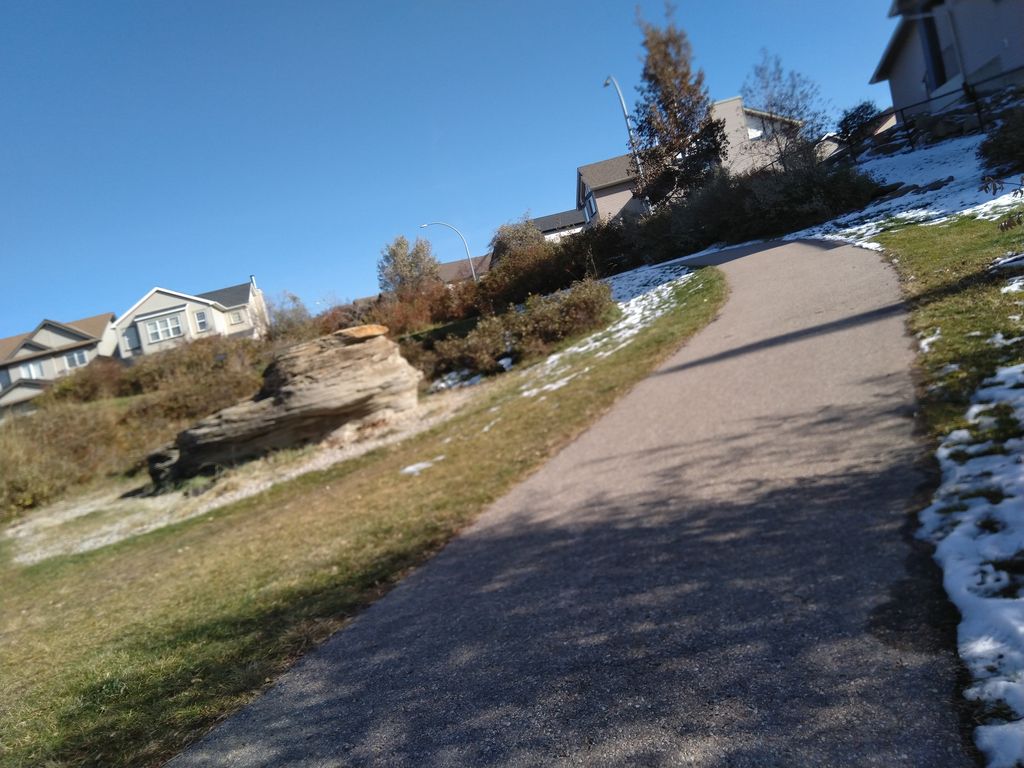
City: calgary